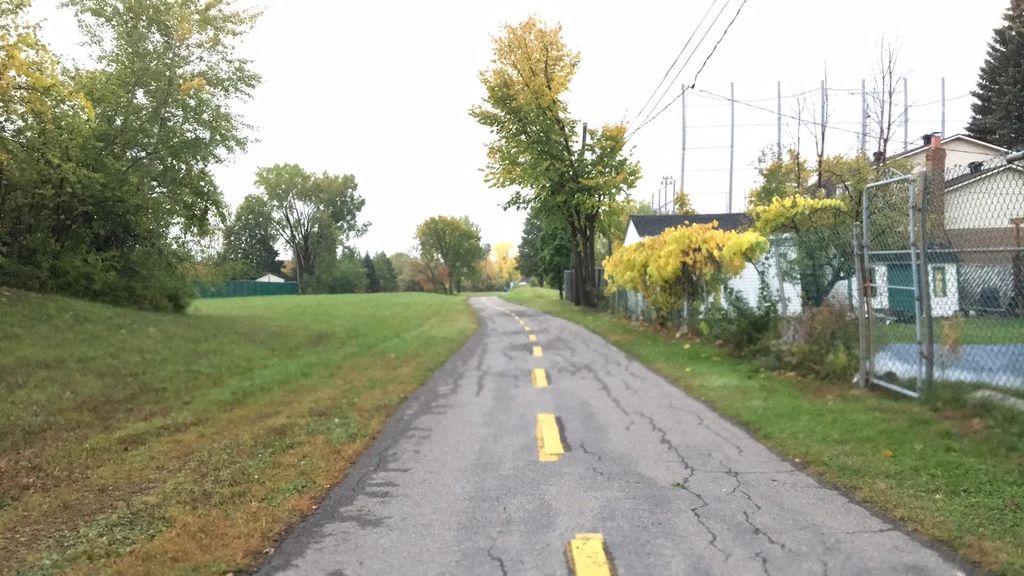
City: montreal